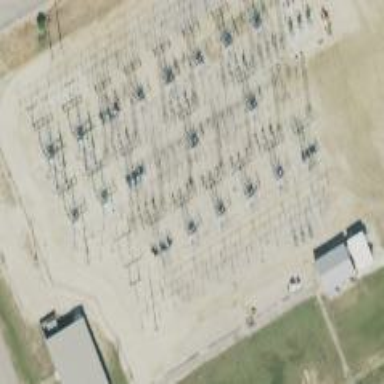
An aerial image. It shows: Switch used for power control.